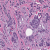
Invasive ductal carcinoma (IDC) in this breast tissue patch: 1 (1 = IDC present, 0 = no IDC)